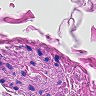
Metastatic tissue present: no